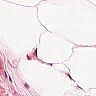
Metastatic tissue present: no